Question: I'm trying to retrieve a location saved on Firebase but it's returning null. Tried saving the location lat & lng with a global & local double variable but still the same.
> Common.worker_tracking_table = "WorkerTracking" Common.workerType = "Carpenters"
Already verified that these values are not null.
'''
final DatabaseReference dbRef = FirebaseDatabase.getInstance().getReference().child(Common.worker_tracking_table).child(Common.workerType);
final GeoFire geoFire = new GeoFire(dbRef);
geoFire.getLocation(Common.workerId, new LocationCallback() {
@Override
public void onLocationResult(String key, GeoLocation location) {
if(location != null) {
Common.updatedLat = location.latitude;
Common.updatedLng = location.longitude;
}
}
@Override
public void onCancelled(DatabaseError databaseError) {
}
});
}
'''
Here's the database:

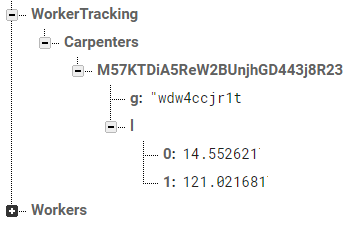
Answer: This is weird and I can't even explain how in the world it's possible but I was able to retrieve the location by removing the 'if' statement leaving it like this:
'''
final DatabaseReference dbRef = FirebaseDatabase.getInstance().getReference().child(Common.worker_tracking_table).child(Common.workerType);
final GeoFire geoFire = new GeoFire(dbRef);
geoFire.getLocation(Common.workerId, new LocationCallback() {
@Override
public void onLocationResult(String key, GeoLocation location) {
Common.updatedLat = location.latitude;
Common.updatedLng = location.longitude;
}
@Override
public void onCancelled(DatabaseError databaseError) {
}
});
}
'''